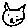
Label: cat